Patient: sex M, age 74
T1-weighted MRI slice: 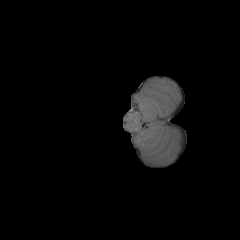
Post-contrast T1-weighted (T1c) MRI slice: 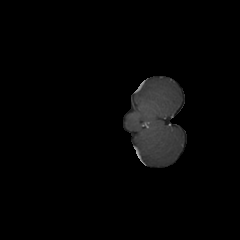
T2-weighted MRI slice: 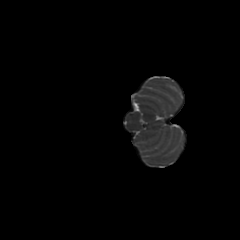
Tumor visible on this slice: no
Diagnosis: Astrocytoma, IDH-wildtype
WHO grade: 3